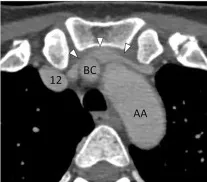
Montage of CT images following intravenous contrast, outlining the arterial and venous angioarchitecture of the neck. They are out of the plane as they pass over the C1 transverse processes, but on the sagittal reconstruction (D), the distortion produced on the left side is evident (curved arrow = path of the left brachiocephalic vein, out of the plane in front of the left common carotid and right brachiocephalic arteries. ). Numbers are transposed from pressures (cm H2O) recorded on catheter venography.
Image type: radiology (ct)